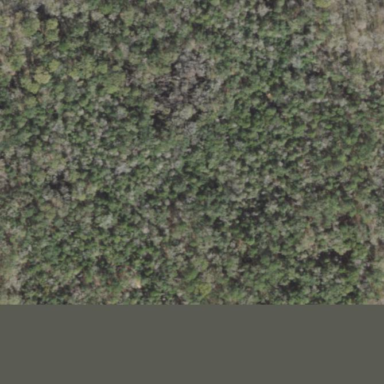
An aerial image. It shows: Mixed woodland with various types of leaves.